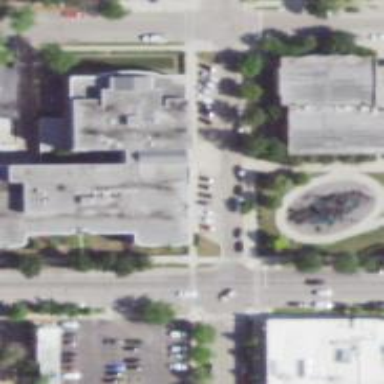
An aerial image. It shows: Office building.